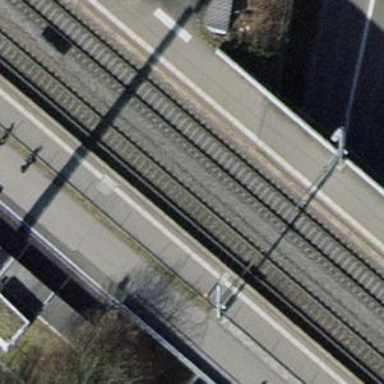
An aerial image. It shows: Bridge with single railway track electrified by contact line.